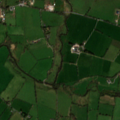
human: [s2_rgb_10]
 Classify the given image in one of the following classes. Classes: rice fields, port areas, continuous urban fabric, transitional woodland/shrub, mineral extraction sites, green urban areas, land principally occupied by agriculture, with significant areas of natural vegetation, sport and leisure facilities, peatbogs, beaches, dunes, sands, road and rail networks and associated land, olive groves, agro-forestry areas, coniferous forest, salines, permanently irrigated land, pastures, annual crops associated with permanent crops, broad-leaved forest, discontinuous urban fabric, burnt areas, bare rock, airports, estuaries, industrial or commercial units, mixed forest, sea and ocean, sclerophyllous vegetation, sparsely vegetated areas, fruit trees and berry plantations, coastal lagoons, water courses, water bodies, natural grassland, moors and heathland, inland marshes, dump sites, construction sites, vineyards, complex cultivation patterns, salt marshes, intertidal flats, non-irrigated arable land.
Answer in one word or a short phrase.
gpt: pastures, complex cultivation patterns